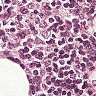
Metastatic tissue present: no